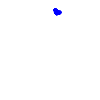
Particle: electron